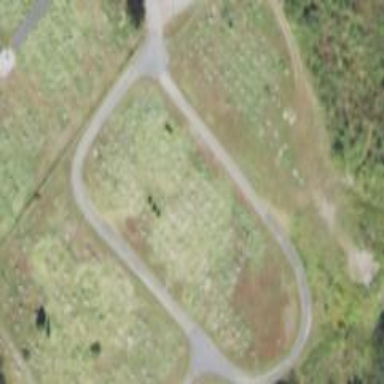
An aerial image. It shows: Cemetery.